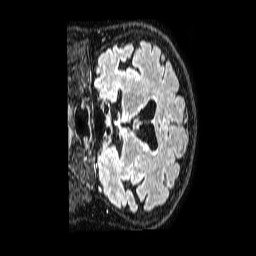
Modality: FLAIR
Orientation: coronal
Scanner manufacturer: philips
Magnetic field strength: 1.5 T
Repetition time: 4.8 s
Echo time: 0.3 s